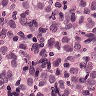
Metastatic tissue present: yes